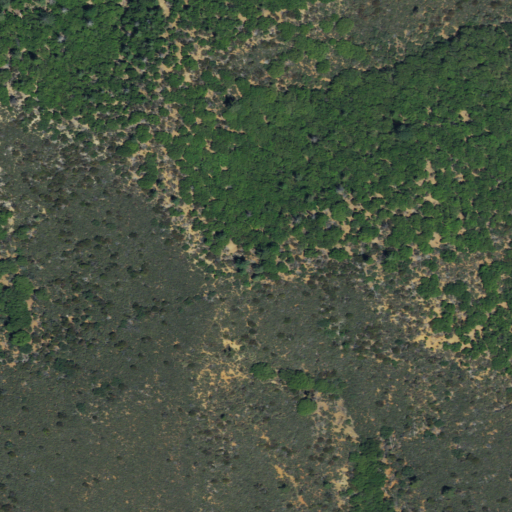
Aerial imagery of mountain in California named Brush Mountain containing evergreen forest, shrub, and mixed forest